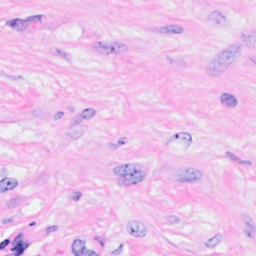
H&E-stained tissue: Breast